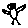
Label: bird